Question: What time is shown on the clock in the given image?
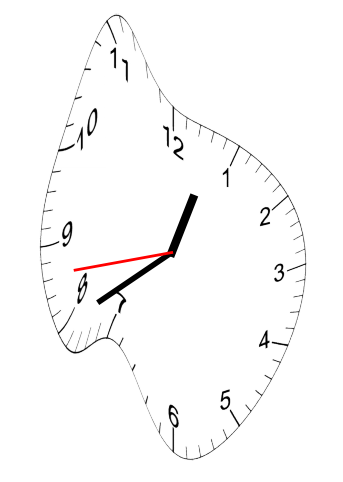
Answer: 12:39:43